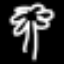
Label: palm tree